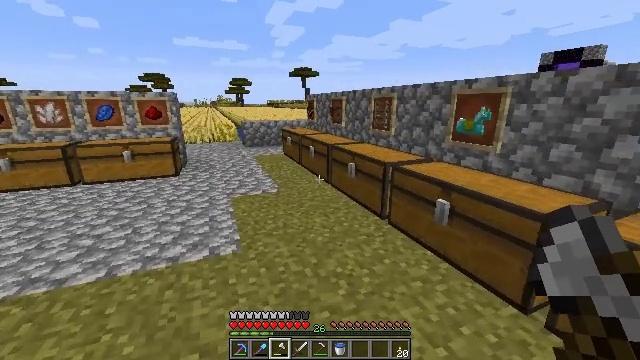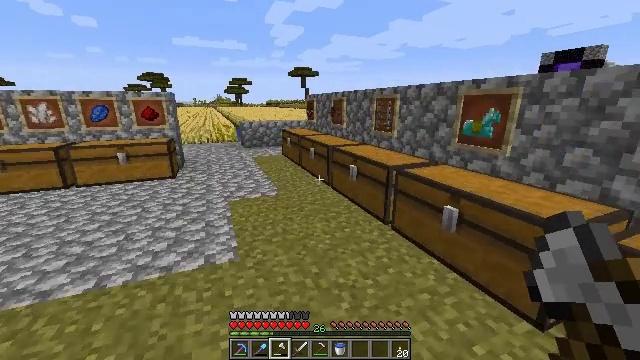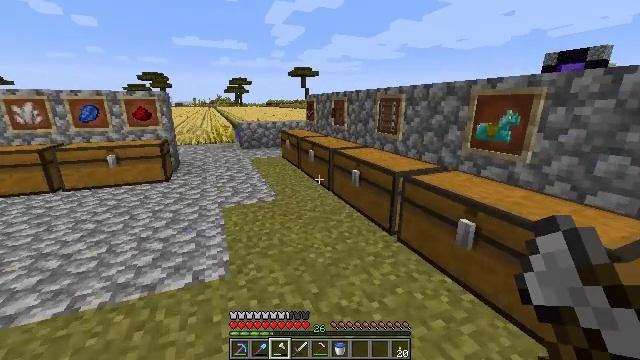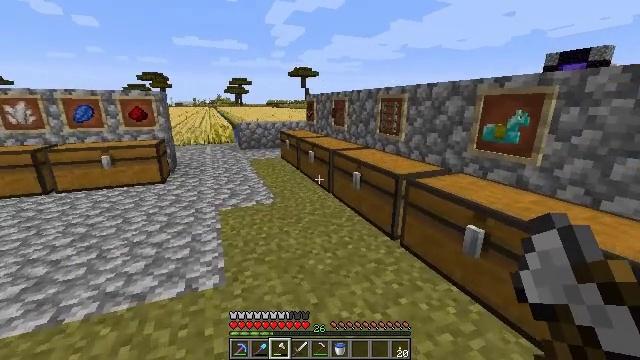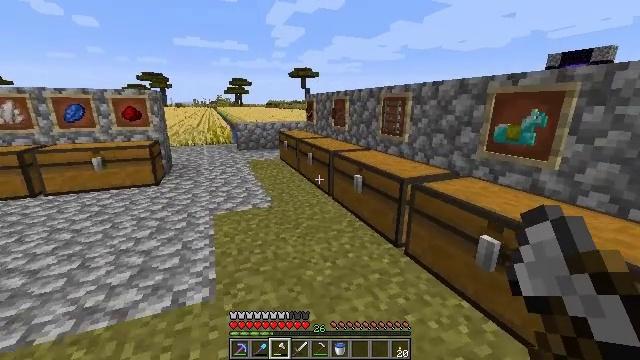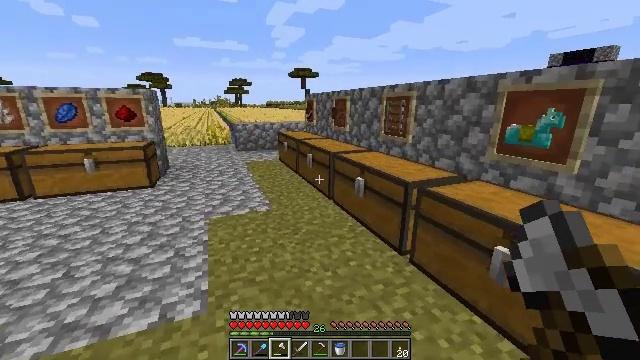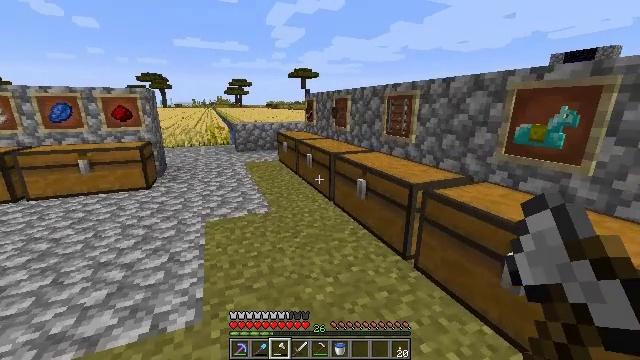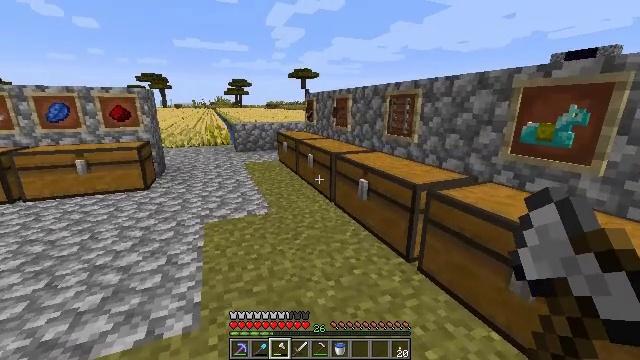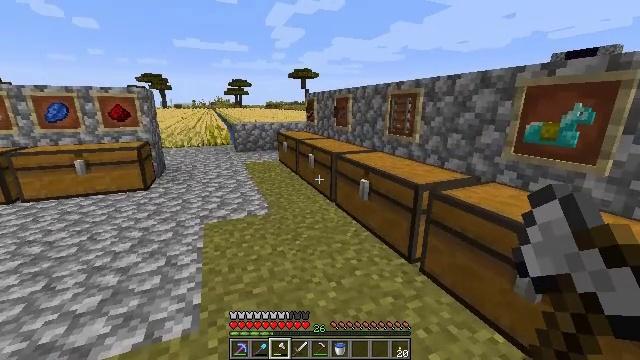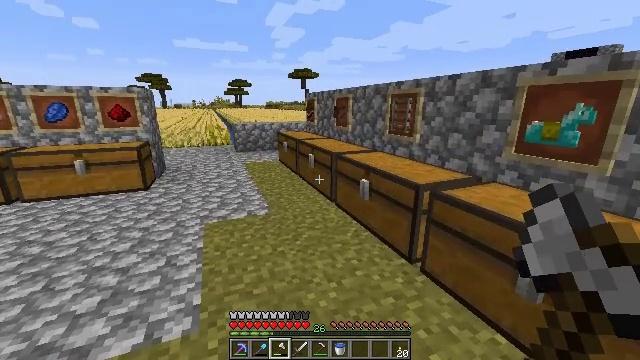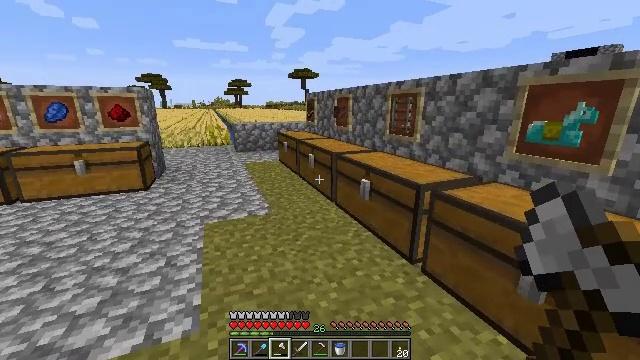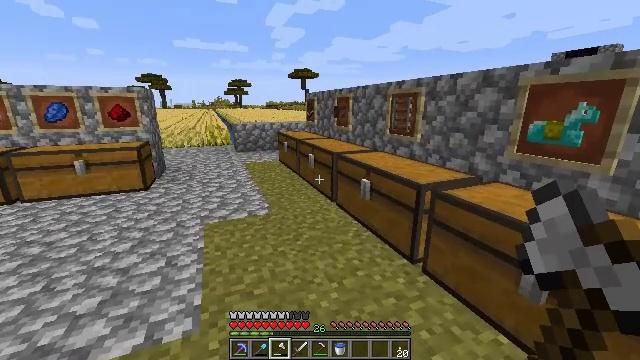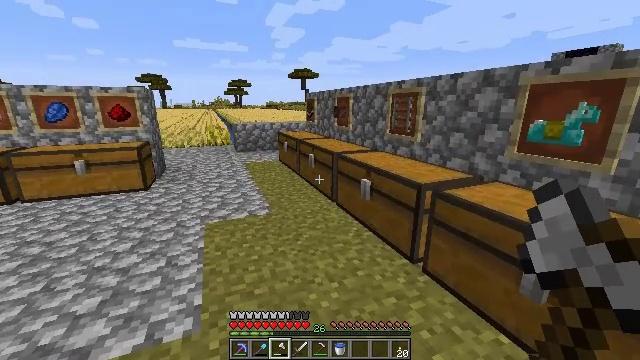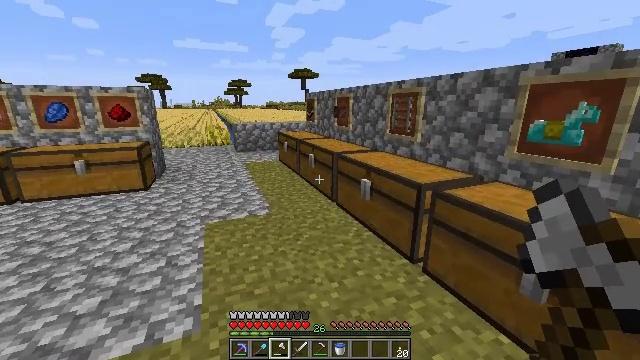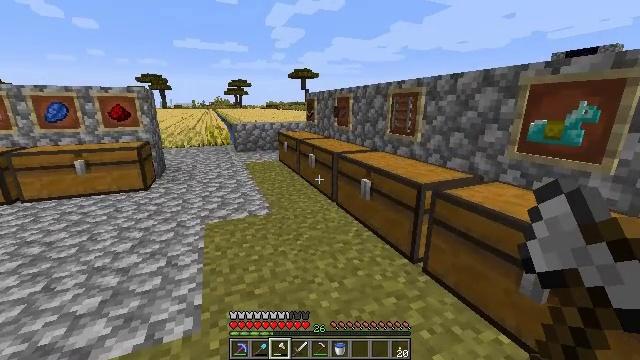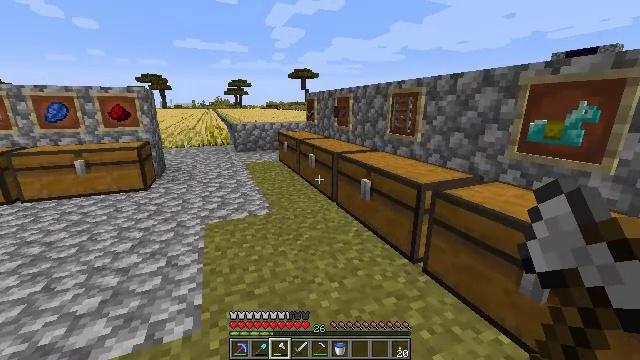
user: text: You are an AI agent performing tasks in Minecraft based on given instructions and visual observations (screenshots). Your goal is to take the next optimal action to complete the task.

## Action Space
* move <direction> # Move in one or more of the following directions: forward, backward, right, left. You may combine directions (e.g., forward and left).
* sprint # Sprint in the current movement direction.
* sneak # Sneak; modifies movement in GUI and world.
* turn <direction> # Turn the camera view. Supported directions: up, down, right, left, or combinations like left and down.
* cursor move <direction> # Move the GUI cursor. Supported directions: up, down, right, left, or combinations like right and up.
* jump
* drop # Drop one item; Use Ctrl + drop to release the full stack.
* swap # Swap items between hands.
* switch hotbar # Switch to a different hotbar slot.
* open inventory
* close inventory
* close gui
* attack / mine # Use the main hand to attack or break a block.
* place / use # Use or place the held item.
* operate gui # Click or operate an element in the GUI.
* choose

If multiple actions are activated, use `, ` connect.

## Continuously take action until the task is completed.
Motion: motion action
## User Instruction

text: Harvest the poppy flower.
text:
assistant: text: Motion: move forward
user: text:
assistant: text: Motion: move forward
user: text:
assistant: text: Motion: move forward
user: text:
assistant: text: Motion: move forward
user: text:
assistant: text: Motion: no_op
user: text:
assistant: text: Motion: no_op
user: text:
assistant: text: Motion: no_op
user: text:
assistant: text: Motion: no_op
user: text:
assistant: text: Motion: no_op
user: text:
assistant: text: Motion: no_op
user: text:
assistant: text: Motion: no_op
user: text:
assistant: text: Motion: no_op
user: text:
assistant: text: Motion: no_op
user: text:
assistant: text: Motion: no_op
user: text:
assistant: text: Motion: no_op
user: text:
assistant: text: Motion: no_op
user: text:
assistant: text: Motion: no_op
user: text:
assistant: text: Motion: no_op
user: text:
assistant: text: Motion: move left, turn right
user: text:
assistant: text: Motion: move left, turn right
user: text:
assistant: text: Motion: move left, turn right
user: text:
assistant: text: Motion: move left, turn right
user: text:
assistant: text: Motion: move left, turn right
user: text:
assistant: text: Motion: move left
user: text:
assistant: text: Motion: move left
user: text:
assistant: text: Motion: move left
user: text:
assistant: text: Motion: no_op
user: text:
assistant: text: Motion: no_op
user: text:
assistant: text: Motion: no_op
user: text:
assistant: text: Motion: no_op